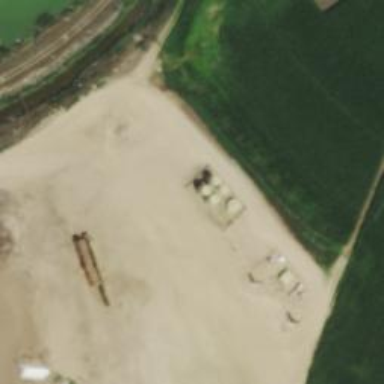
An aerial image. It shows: Storage tank with man-made structure.